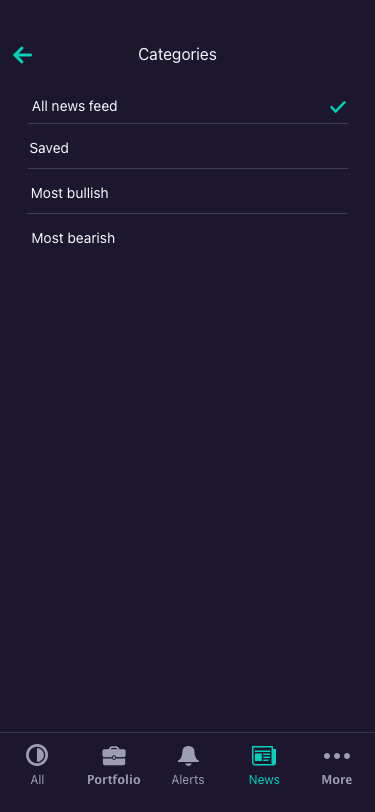
Text in this UI design:
All
Portfolio
Alerts
News
More
All news feed
Saved
Most bullish
Most bearish
Categories